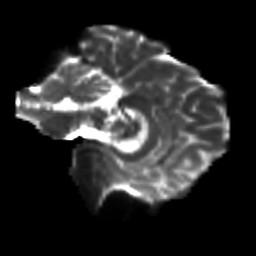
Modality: T2w
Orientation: sagittal
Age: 24
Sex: female
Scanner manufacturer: siemens
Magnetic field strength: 3 T
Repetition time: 3.5 s
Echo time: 0.113 s